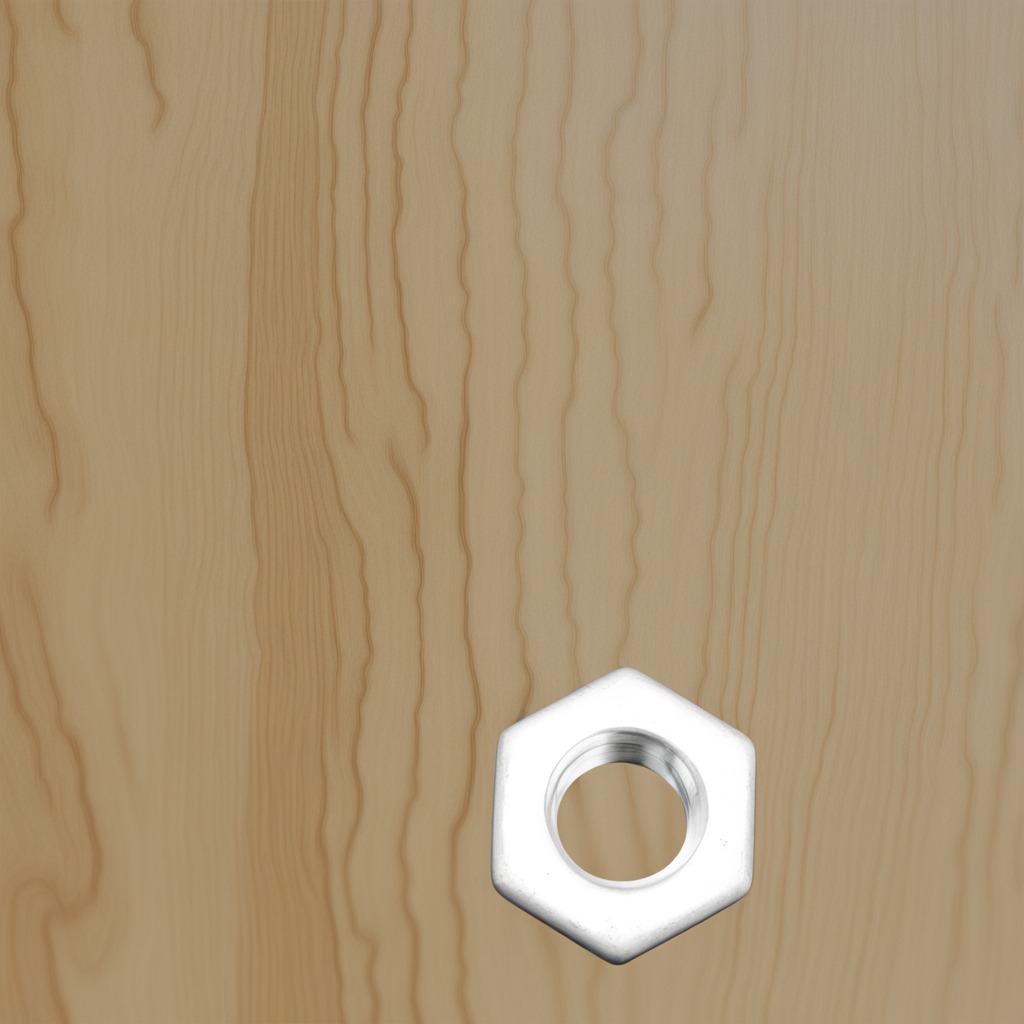
A metal nut is lying on the plywood surface in a paint workshop lit by afternoon window light.